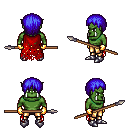
a pixel art fantasy rpg character, male body template, orc, green skin, red tattered cape, gold greaves, blue plain hairstyle, gold gloves, metal boots, spear, four views (front, back, left, right), 2x2 character sprite sheet, small pixel art, hard edges, no anti-aliasing